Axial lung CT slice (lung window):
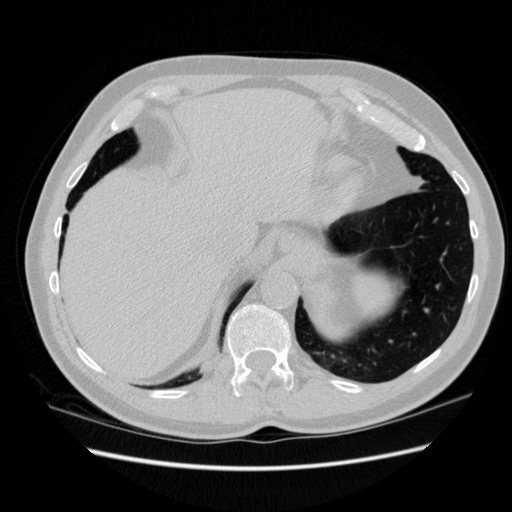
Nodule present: no